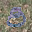
Label: 8